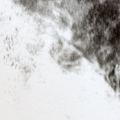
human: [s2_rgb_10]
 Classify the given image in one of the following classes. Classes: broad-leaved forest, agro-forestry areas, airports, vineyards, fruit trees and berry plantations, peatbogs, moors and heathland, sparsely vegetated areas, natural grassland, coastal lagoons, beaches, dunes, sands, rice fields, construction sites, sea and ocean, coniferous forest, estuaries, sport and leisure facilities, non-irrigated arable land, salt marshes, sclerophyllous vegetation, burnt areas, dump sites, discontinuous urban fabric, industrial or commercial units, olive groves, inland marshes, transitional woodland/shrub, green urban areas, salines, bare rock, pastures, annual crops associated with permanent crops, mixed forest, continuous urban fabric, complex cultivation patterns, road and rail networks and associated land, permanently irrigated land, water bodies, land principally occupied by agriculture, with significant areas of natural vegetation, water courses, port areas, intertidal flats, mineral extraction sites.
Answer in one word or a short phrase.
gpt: coniferous forest, mixed forest, peatbogs